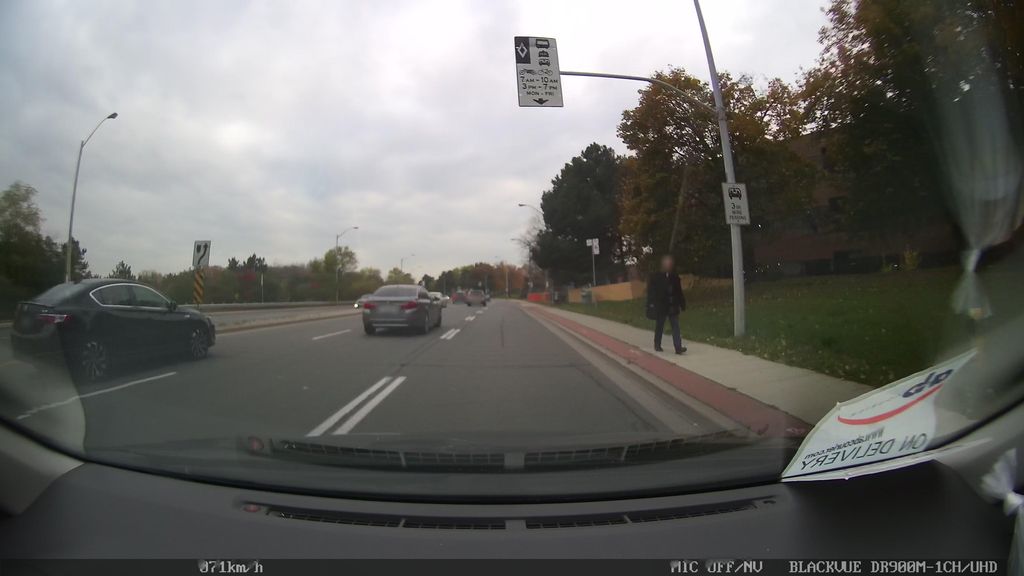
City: toronto